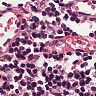
Metastatic tissue present: no